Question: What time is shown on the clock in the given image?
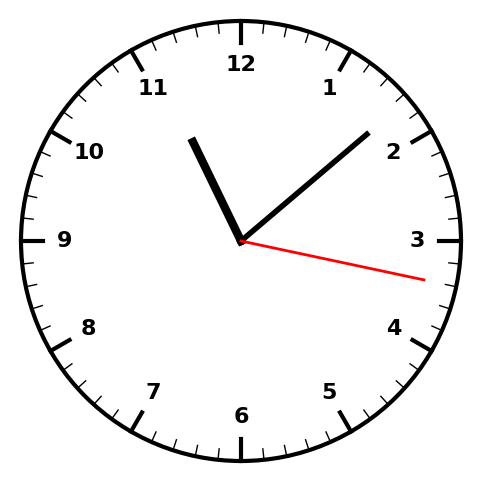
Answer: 11:08:17